You are looking at the unprocessed time series of a bearing vibration snapshot. Determine the bearing's health state. Answer with exactly one of: normal, inner_race, outer_race, ball.
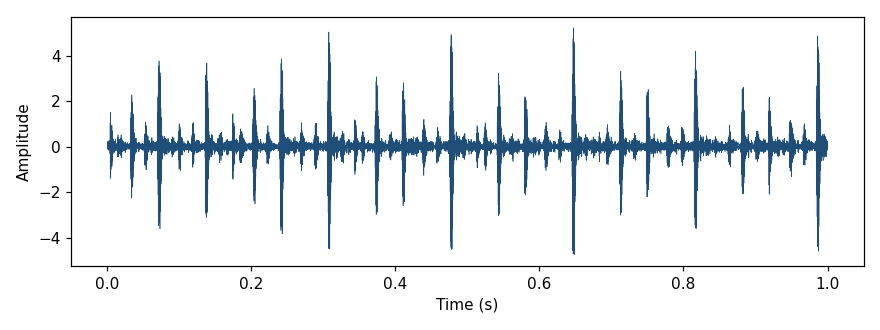
Answer: outer_race